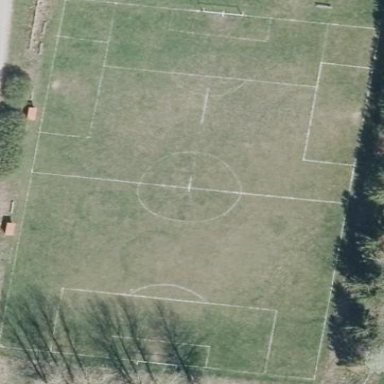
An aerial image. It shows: Soccer pitch for leisureland activities.